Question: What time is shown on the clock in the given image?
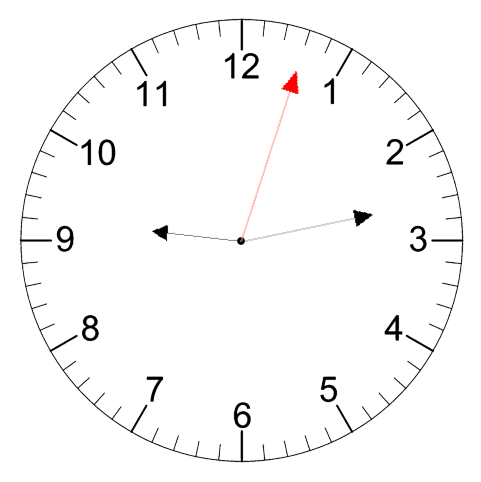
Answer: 09:13:03